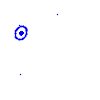
Particle: pion